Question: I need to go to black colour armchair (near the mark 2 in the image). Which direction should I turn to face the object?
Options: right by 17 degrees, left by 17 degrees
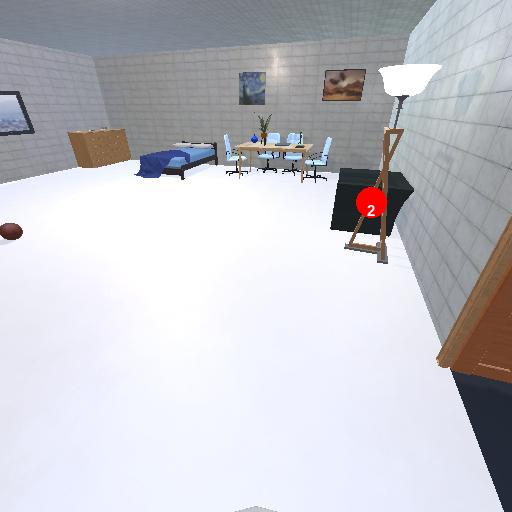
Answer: right by 17 degrees